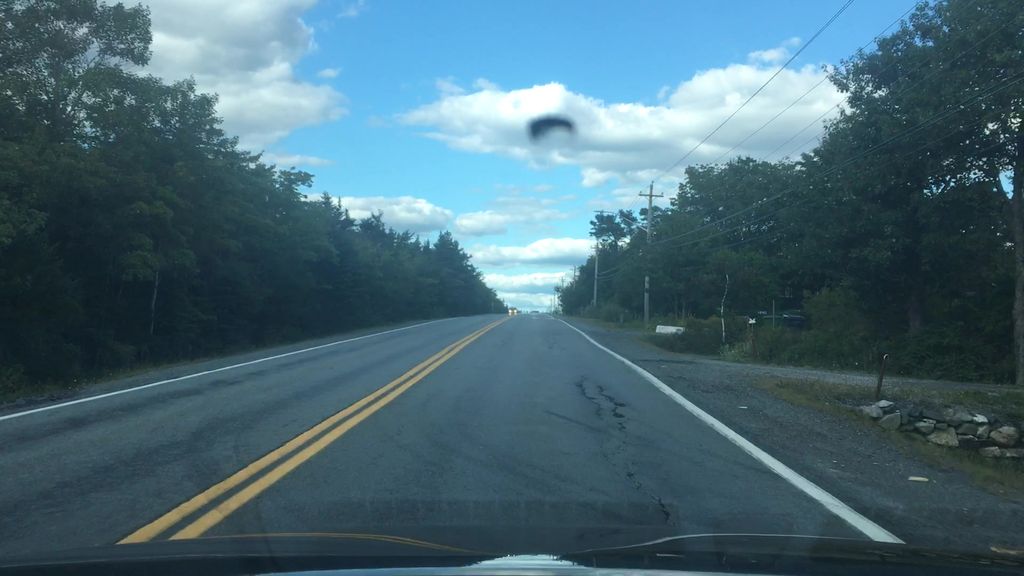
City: halifax